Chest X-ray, PA view. Patient: 23 years old, sex F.
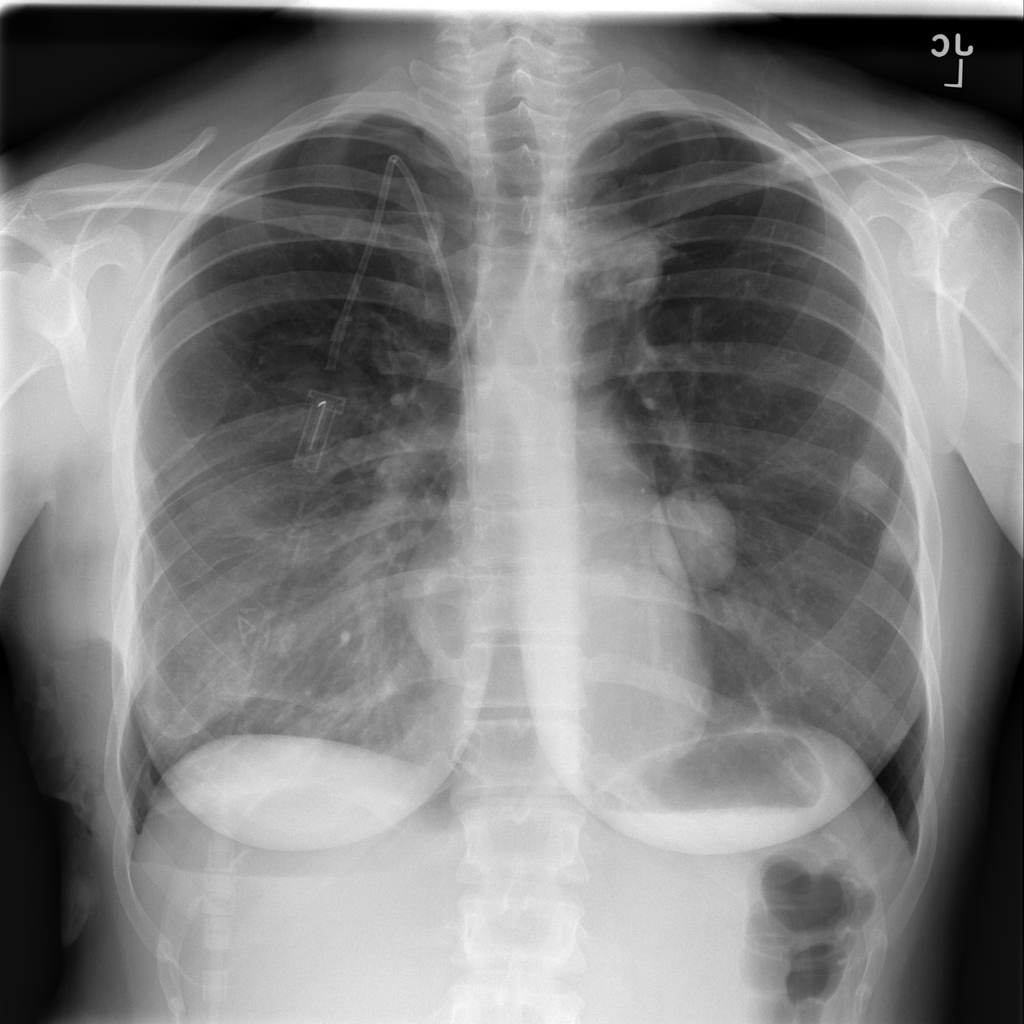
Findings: Effusion, Mass